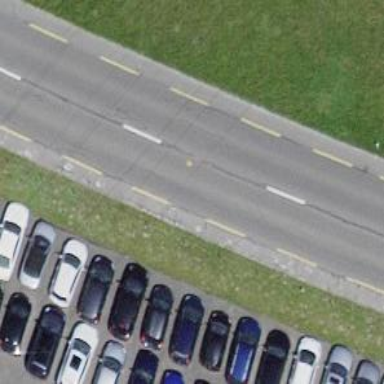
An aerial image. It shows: Secondary road with asphalt surface and dedicated cycle lane.